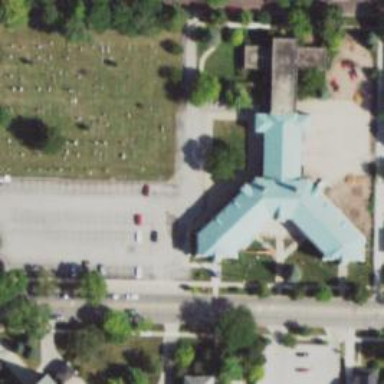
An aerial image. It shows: Cemetery.